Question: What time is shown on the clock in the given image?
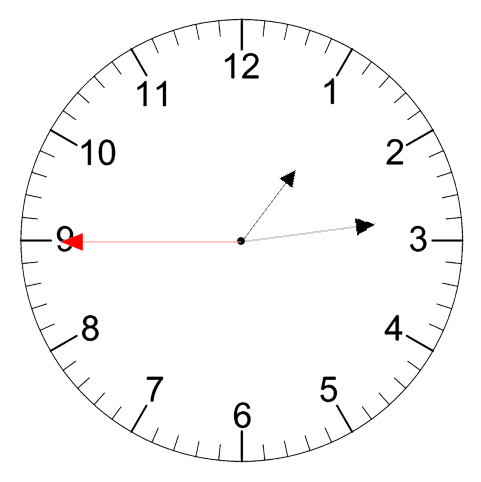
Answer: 01:13:45